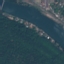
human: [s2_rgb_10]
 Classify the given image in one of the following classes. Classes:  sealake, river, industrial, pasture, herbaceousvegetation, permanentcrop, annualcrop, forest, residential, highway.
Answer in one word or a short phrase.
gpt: River